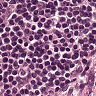
Metastatic tissue present: no